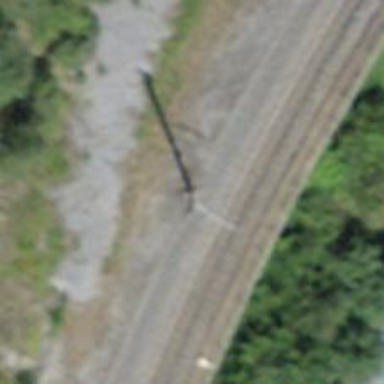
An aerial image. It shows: Catenary mast for power lines.